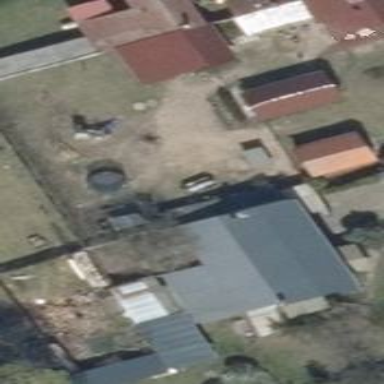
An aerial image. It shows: Shed.